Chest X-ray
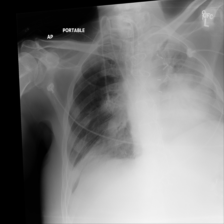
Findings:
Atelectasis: positive
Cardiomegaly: negative
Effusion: negative
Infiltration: positive
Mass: negative
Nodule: negative
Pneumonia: negative
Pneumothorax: negative
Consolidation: negative
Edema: negative
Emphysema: negative
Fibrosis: negative
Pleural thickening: negative
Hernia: negative